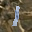
Label: 1